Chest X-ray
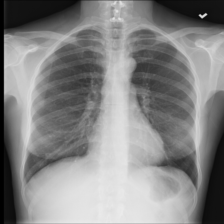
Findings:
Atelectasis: negative
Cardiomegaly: negative
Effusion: negative
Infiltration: negative
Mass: negative
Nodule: negative
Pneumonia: negative
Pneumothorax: negative
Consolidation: negative
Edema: negative
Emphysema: negative
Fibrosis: negative
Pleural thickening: negative
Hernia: negative